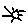
Label: sun